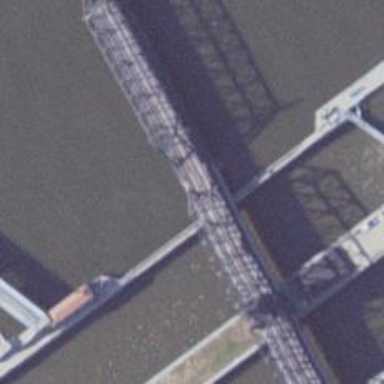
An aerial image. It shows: Swing bridge for pedestrians.